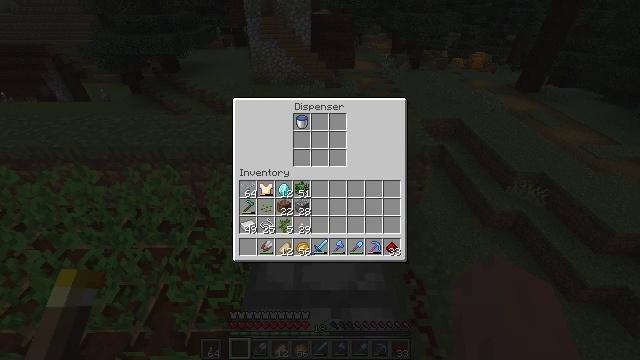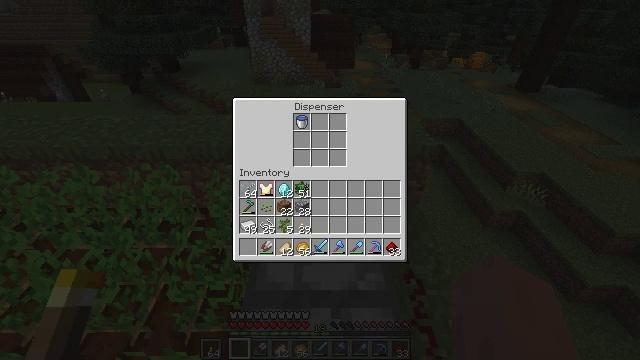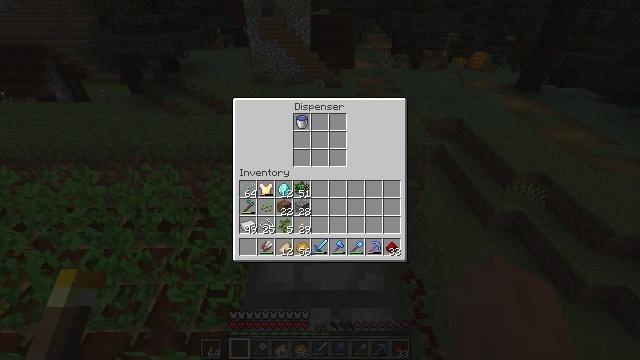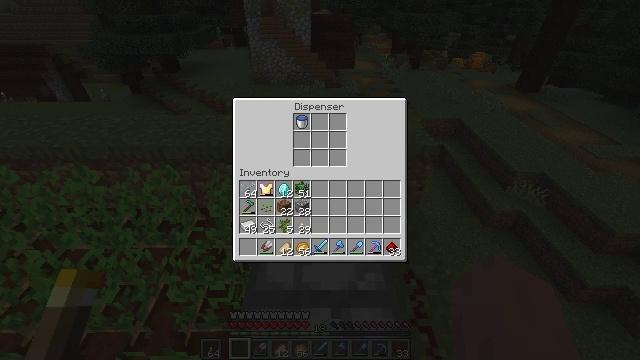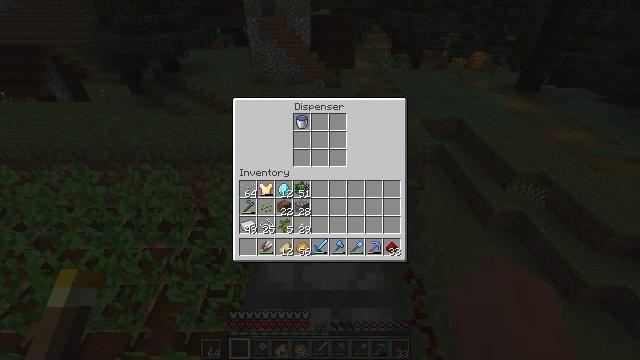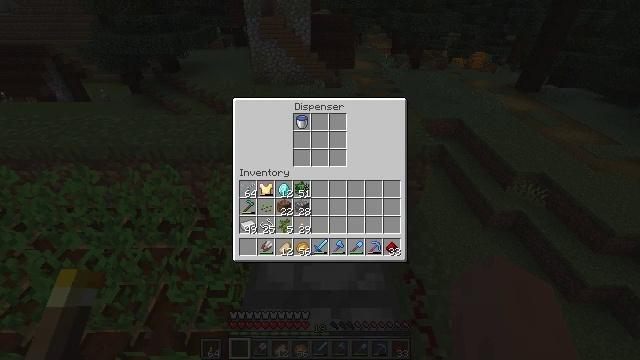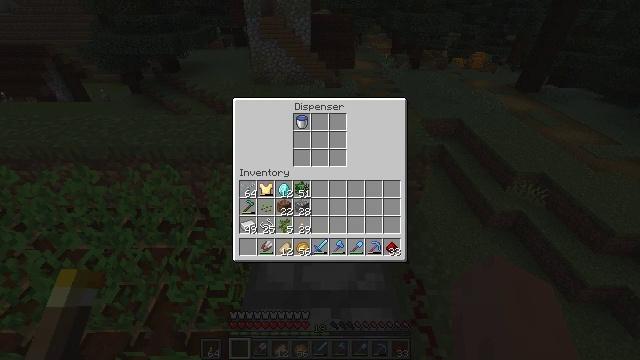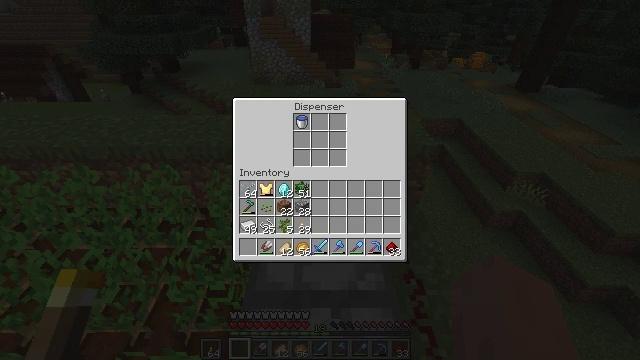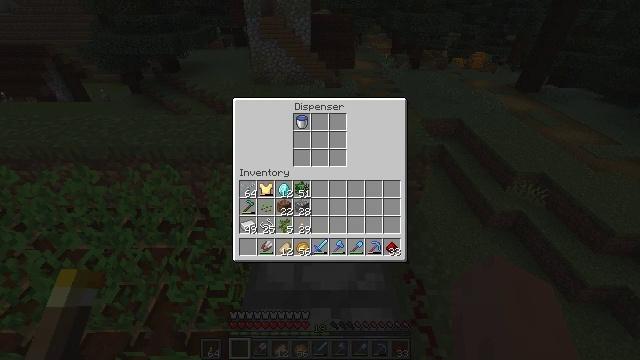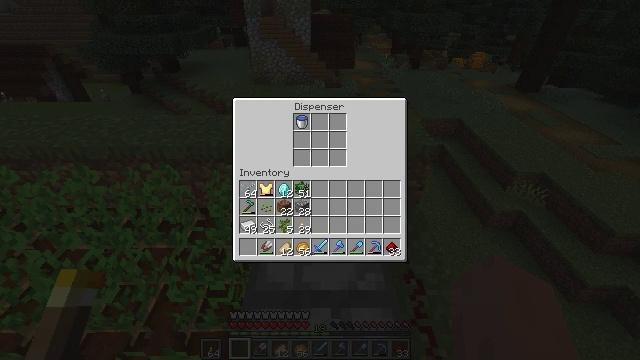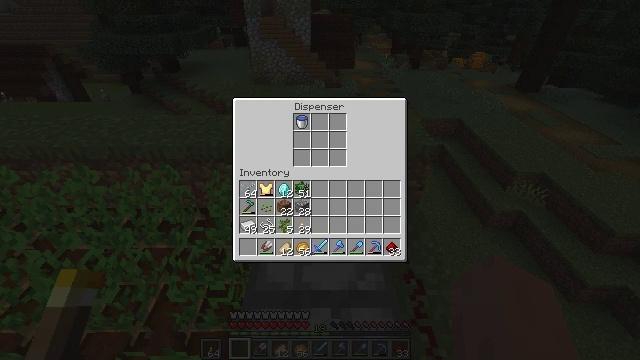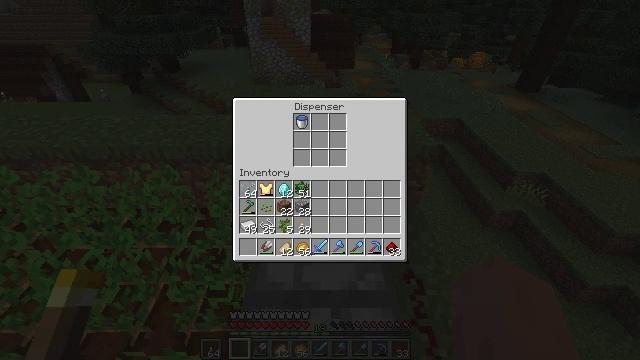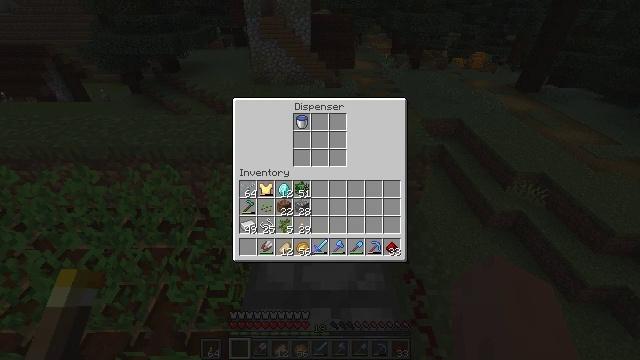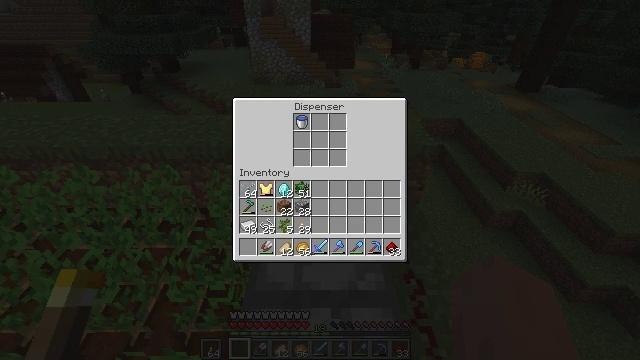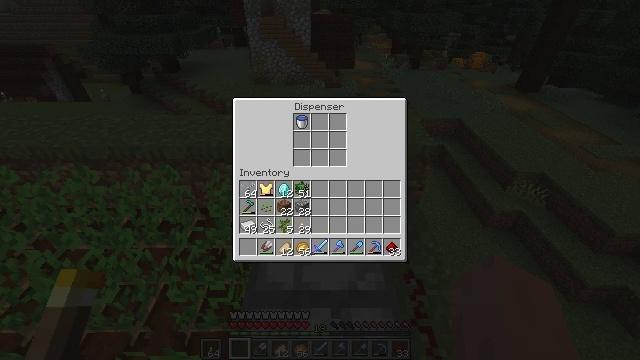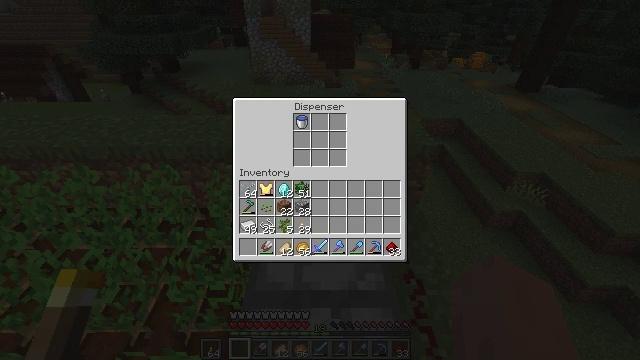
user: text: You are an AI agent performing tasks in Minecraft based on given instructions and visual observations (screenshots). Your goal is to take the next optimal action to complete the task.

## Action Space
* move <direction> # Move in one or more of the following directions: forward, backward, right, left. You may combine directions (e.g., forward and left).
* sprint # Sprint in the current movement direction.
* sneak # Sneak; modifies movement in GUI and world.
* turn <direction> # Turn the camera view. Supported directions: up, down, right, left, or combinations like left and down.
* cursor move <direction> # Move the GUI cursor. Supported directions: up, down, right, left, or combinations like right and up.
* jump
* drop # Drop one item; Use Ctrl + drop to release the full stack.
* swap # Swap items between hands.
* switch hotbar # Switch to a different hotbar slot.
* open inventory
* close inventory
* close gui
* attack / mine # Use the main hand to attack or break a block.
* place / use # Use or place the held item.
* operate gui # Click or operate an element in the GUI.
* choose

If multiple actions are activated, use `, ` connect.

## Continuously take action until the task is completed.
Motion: motion action
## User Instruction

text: Dismantle the repeater.
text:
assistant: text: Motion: no_op
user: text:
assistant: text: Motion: no_op
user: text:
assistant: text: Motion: no_op
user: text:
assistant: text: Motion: no_op
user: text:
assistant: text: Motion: no_op
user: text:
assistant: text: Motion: no_op
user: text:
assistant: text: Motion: no_op
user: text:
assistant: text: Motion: no_op
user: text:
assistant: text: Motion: no_op
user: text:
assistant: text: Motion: no_op
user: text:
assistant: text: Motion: no_op
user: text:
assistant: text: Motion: no_op
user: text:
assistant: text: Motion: no_op
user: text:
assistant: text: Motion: no_op
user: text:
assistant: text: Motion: no_op
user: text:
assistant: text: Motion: no_op
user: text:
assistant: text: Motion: no_op
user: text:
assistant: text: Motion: no_op
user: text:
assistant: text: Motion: no_op
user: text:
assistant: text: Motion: no_op
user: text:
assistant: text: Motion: no_op
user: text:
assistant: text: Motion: no_op
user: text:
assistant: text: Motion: no_op
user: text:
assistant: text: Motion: no_op
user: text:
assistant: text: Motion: no_op
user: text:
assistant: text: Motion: no_op
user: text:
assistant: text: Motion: no_op
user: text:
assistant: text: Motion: no_op
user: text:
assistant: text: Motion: no_op
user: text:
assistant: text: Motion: sneak